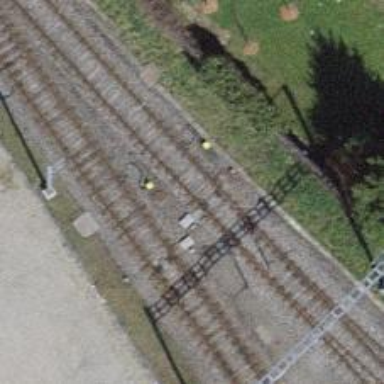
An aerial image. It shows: Railway switch.